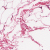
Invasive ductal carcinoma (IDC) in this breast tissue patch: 0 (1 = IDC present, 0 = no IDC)